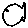
Label: fish